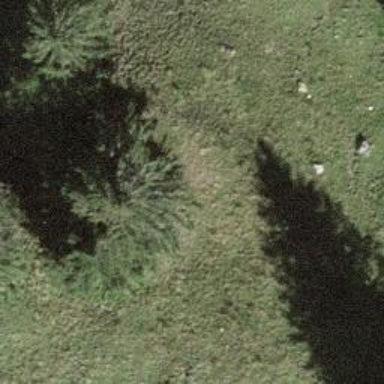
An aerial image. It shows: Single tag "natural: tree."